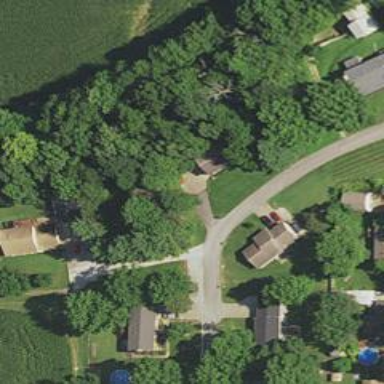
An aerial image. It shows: Residential road.